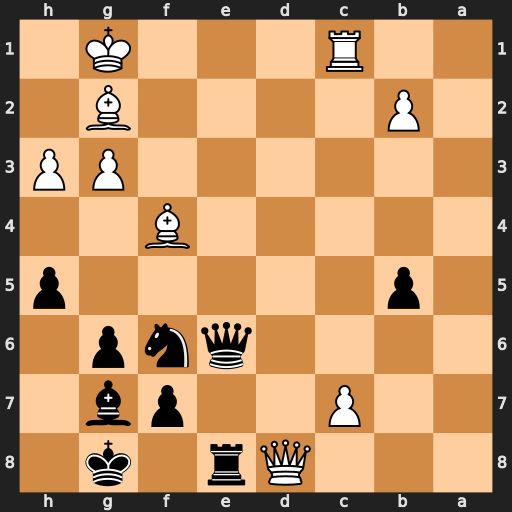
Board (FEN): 3Qr1k1/2P2pb1/4qnp1/1p5p/5B2/6PP/1P4B1/2R3K1
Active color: b
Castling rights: -
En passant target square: -
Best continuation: Qb6+ Kh1 Rxd8